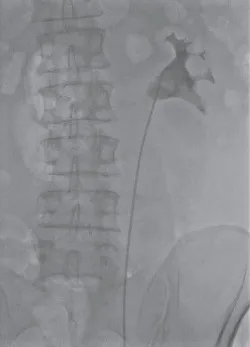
Retrograde pyelography shows the right positioning of the left ureteral stent in the omolateral collecting system.
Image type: radiology (x_ray)